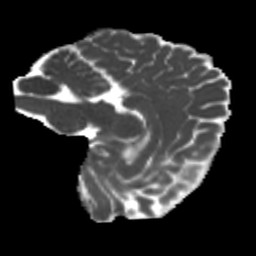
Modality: MD
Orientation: sagittal
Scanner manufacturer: siemens
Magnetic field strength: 3 T
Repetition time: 4 s
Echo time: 0.0594 s